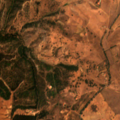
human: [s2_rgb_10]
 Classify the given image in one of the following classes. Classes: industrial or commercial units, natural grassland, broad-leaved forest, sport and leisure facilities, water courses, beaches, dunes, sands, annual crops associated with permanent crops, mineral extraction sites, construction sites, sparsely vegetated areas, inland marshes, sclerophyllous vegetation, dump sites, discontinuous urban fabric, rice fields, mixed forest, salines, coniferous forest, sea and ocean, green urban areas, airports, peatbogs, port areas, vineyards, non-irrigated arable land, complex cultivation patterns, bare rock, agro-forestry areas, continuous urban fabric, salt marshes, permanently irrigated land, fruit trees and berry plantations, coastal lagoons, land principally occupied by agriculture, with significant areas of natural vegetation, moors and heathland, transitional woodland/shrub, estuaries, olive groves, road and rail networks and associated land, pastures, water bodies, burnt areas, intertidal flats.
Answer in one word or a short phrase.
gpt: non-irrigated arable land, broad-leaved forest, transitional woodland/shrub